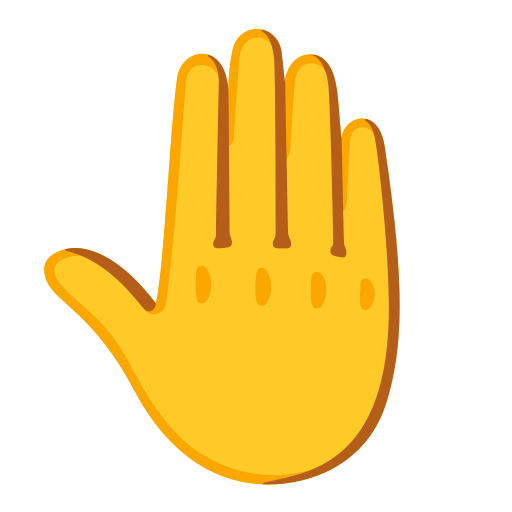
Emoji: 🤚